Question: What is the value of this measurement?
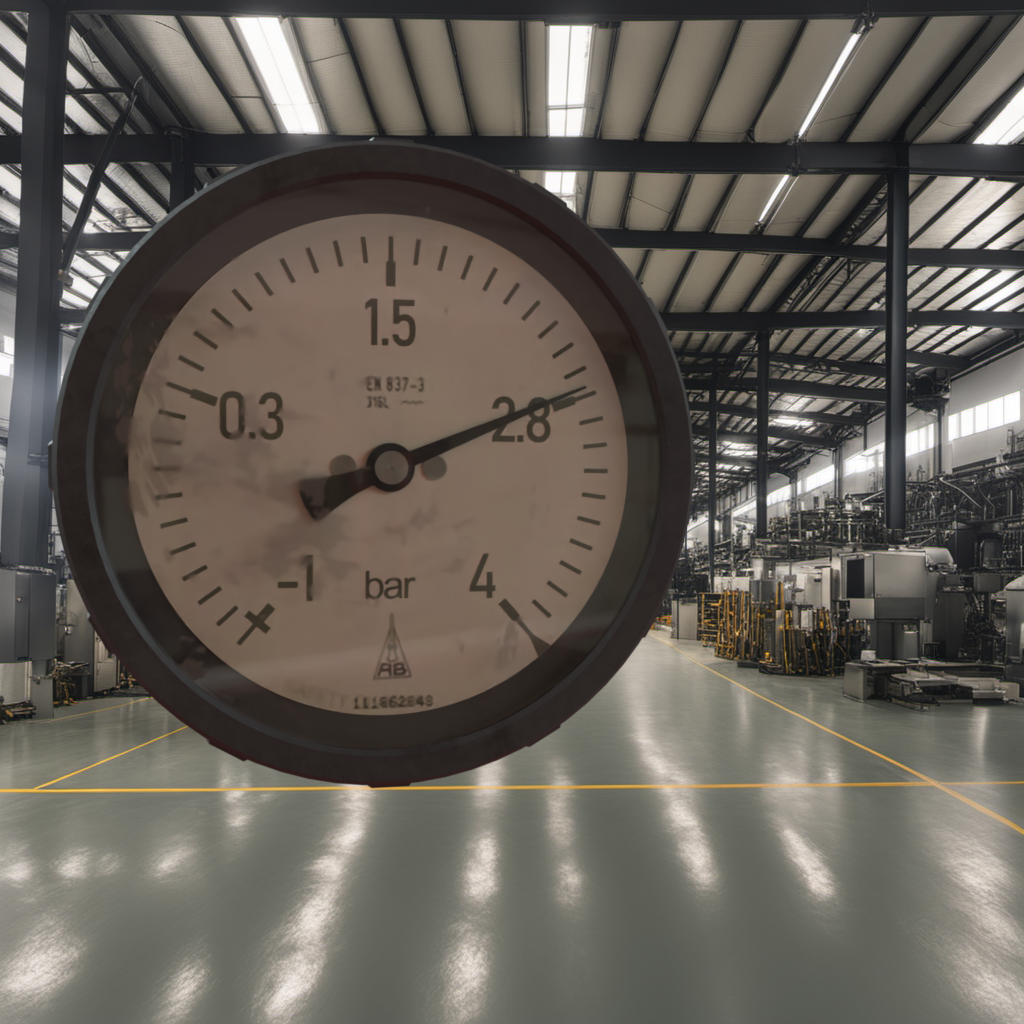
Answer: The result is 2.74
Question: What is the reading range of this measurement?
Answer: The range is from -1 to 4
Question: What is the minimum and maximum value range of the measurement in the image?
Answer: The minimum value is -1 and the maximum value is 4